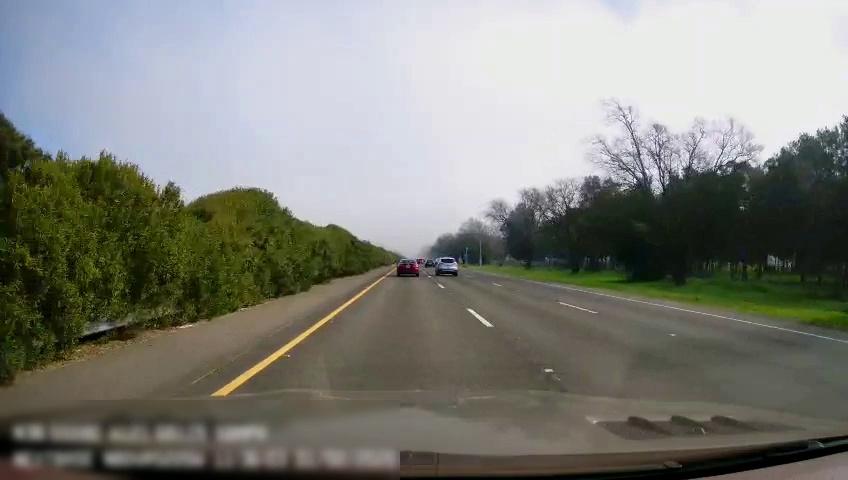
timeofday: Day
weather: Sunny
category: Drivable Space
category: Vehicles | Car
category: Vehicles | SUV
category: Vehicles | Car
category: Lanes | Current Lane
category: Lanes | Current Lane
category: Lanes | Alternate Lane
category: Lanes | Alternate Lane